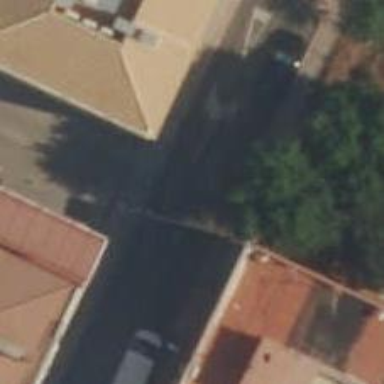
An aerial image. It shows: Asphalt road in residential area.